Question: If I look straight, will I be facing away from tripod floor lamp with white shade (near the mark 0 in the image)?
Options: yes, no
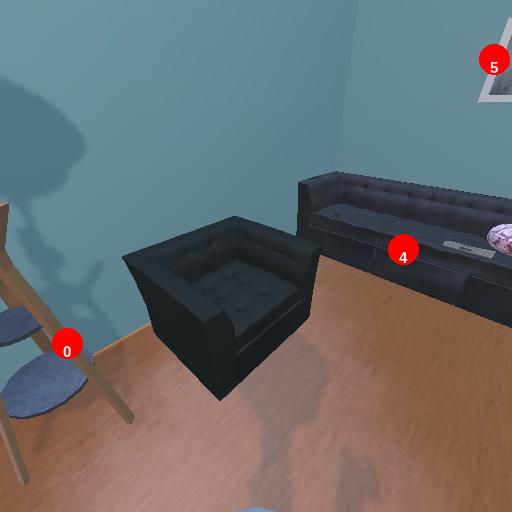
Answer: yes